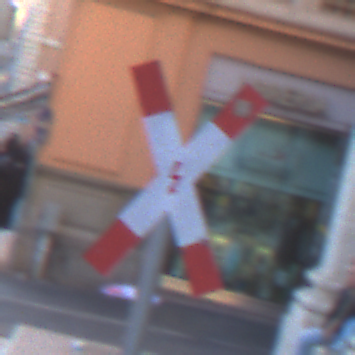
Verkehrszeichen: Andreaskreuz
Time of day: SunriseSunset
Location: Outdoor (Urban)
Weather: Clear
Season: NotSpecified
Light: Natural